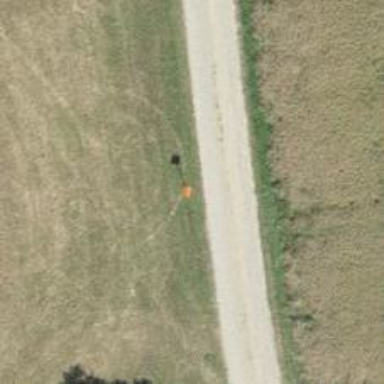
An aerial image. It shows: Aerial marker.